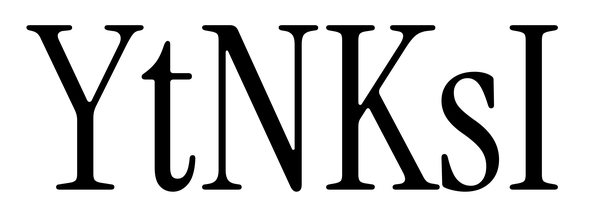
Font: InstrumentSerif-Regular